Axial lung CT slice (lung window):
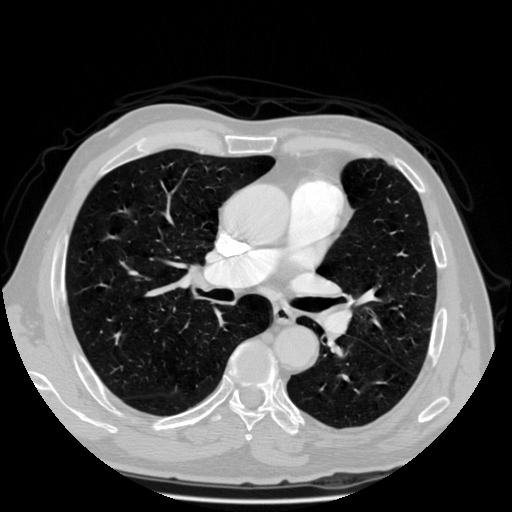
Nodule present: no